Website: bh-photo
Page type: address-validator
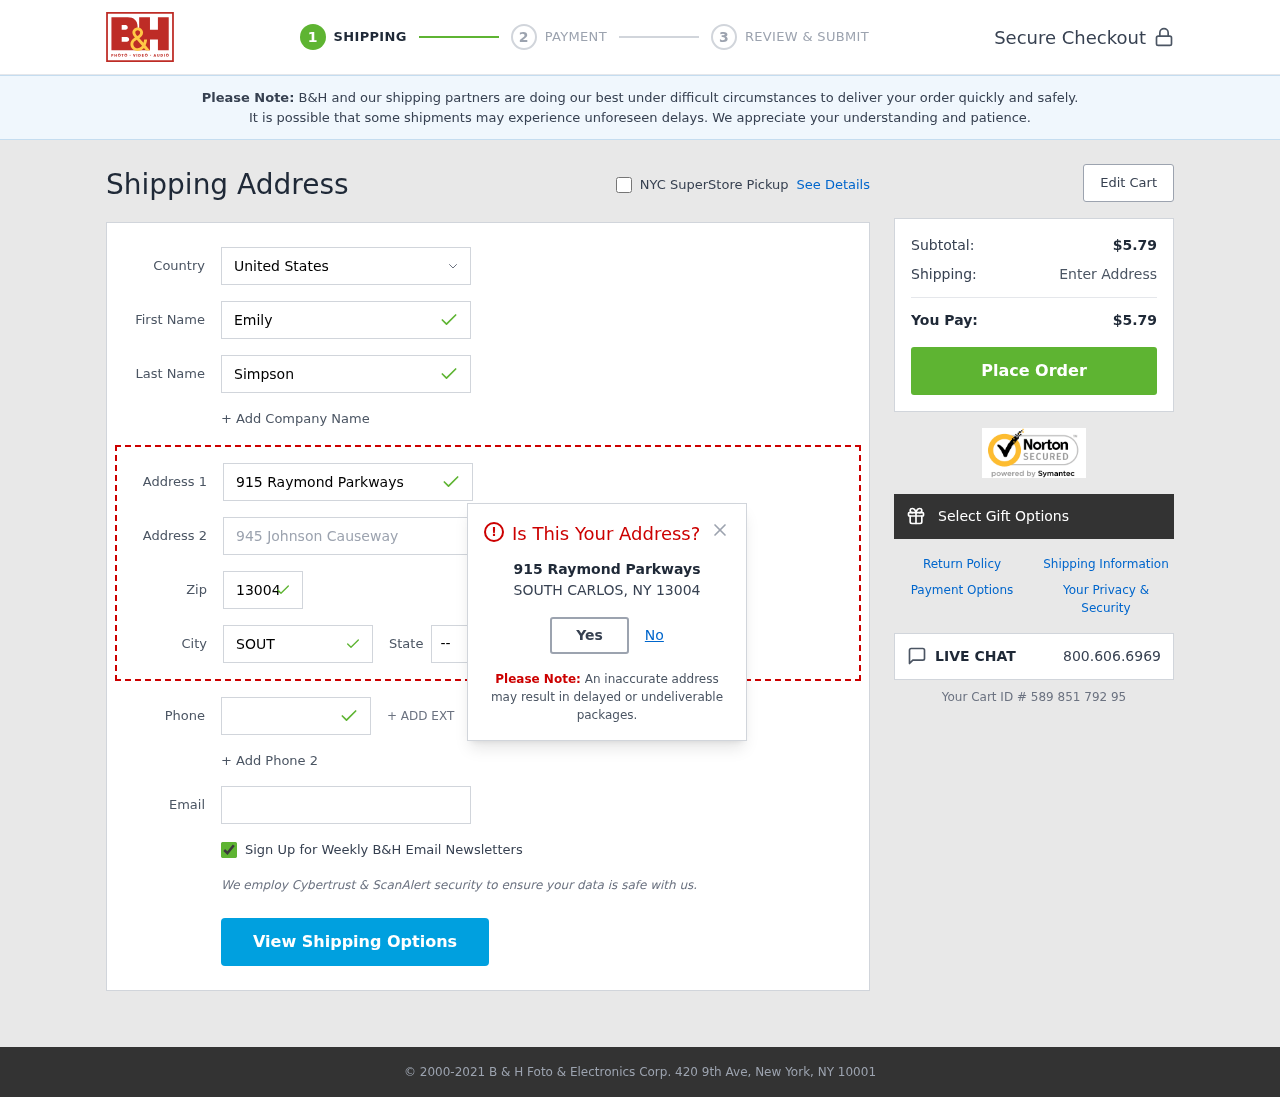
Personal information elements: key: PII_CITY
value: South Carlos
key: PII_COUNTRY
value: United States
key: PII_EMAIL
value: emily_simpson@gmail.com
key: PII_FIRSTNAME
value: Emily
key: PII_LASTNAME
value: Simpson
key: PII_PHONE
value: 2077400461
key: PII_POSTCODE
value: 13004
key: PII_STATE_ABBR
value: NY
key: PII_STREET
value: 915 Raymond Parkways
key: PII_STREET2
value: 945 Johnson Causeway
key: PII_CITY_MODAL
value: SOUTH CARLOS
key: PII_POSTCODE_FULL
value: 13004
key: PII_POSTCODE_NUMERIC
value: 13004
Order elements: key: ORDER_SUBTOTAL
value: $5.79
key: ORDER_TOTAL
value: $5.79
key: ORDER_ID
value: Your Cart ID # 589 851 792 95